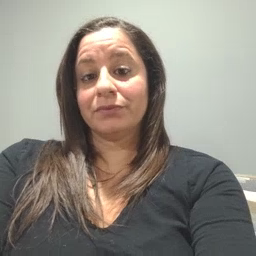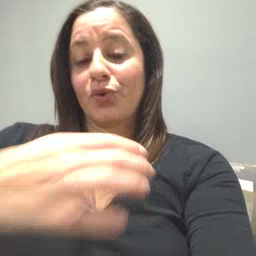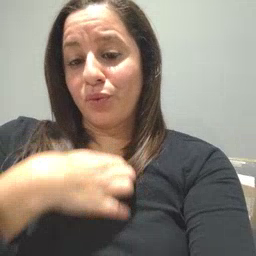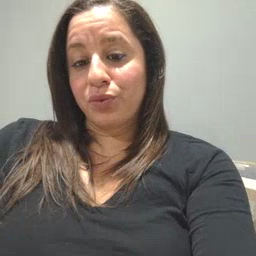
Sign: hungry